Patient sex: M
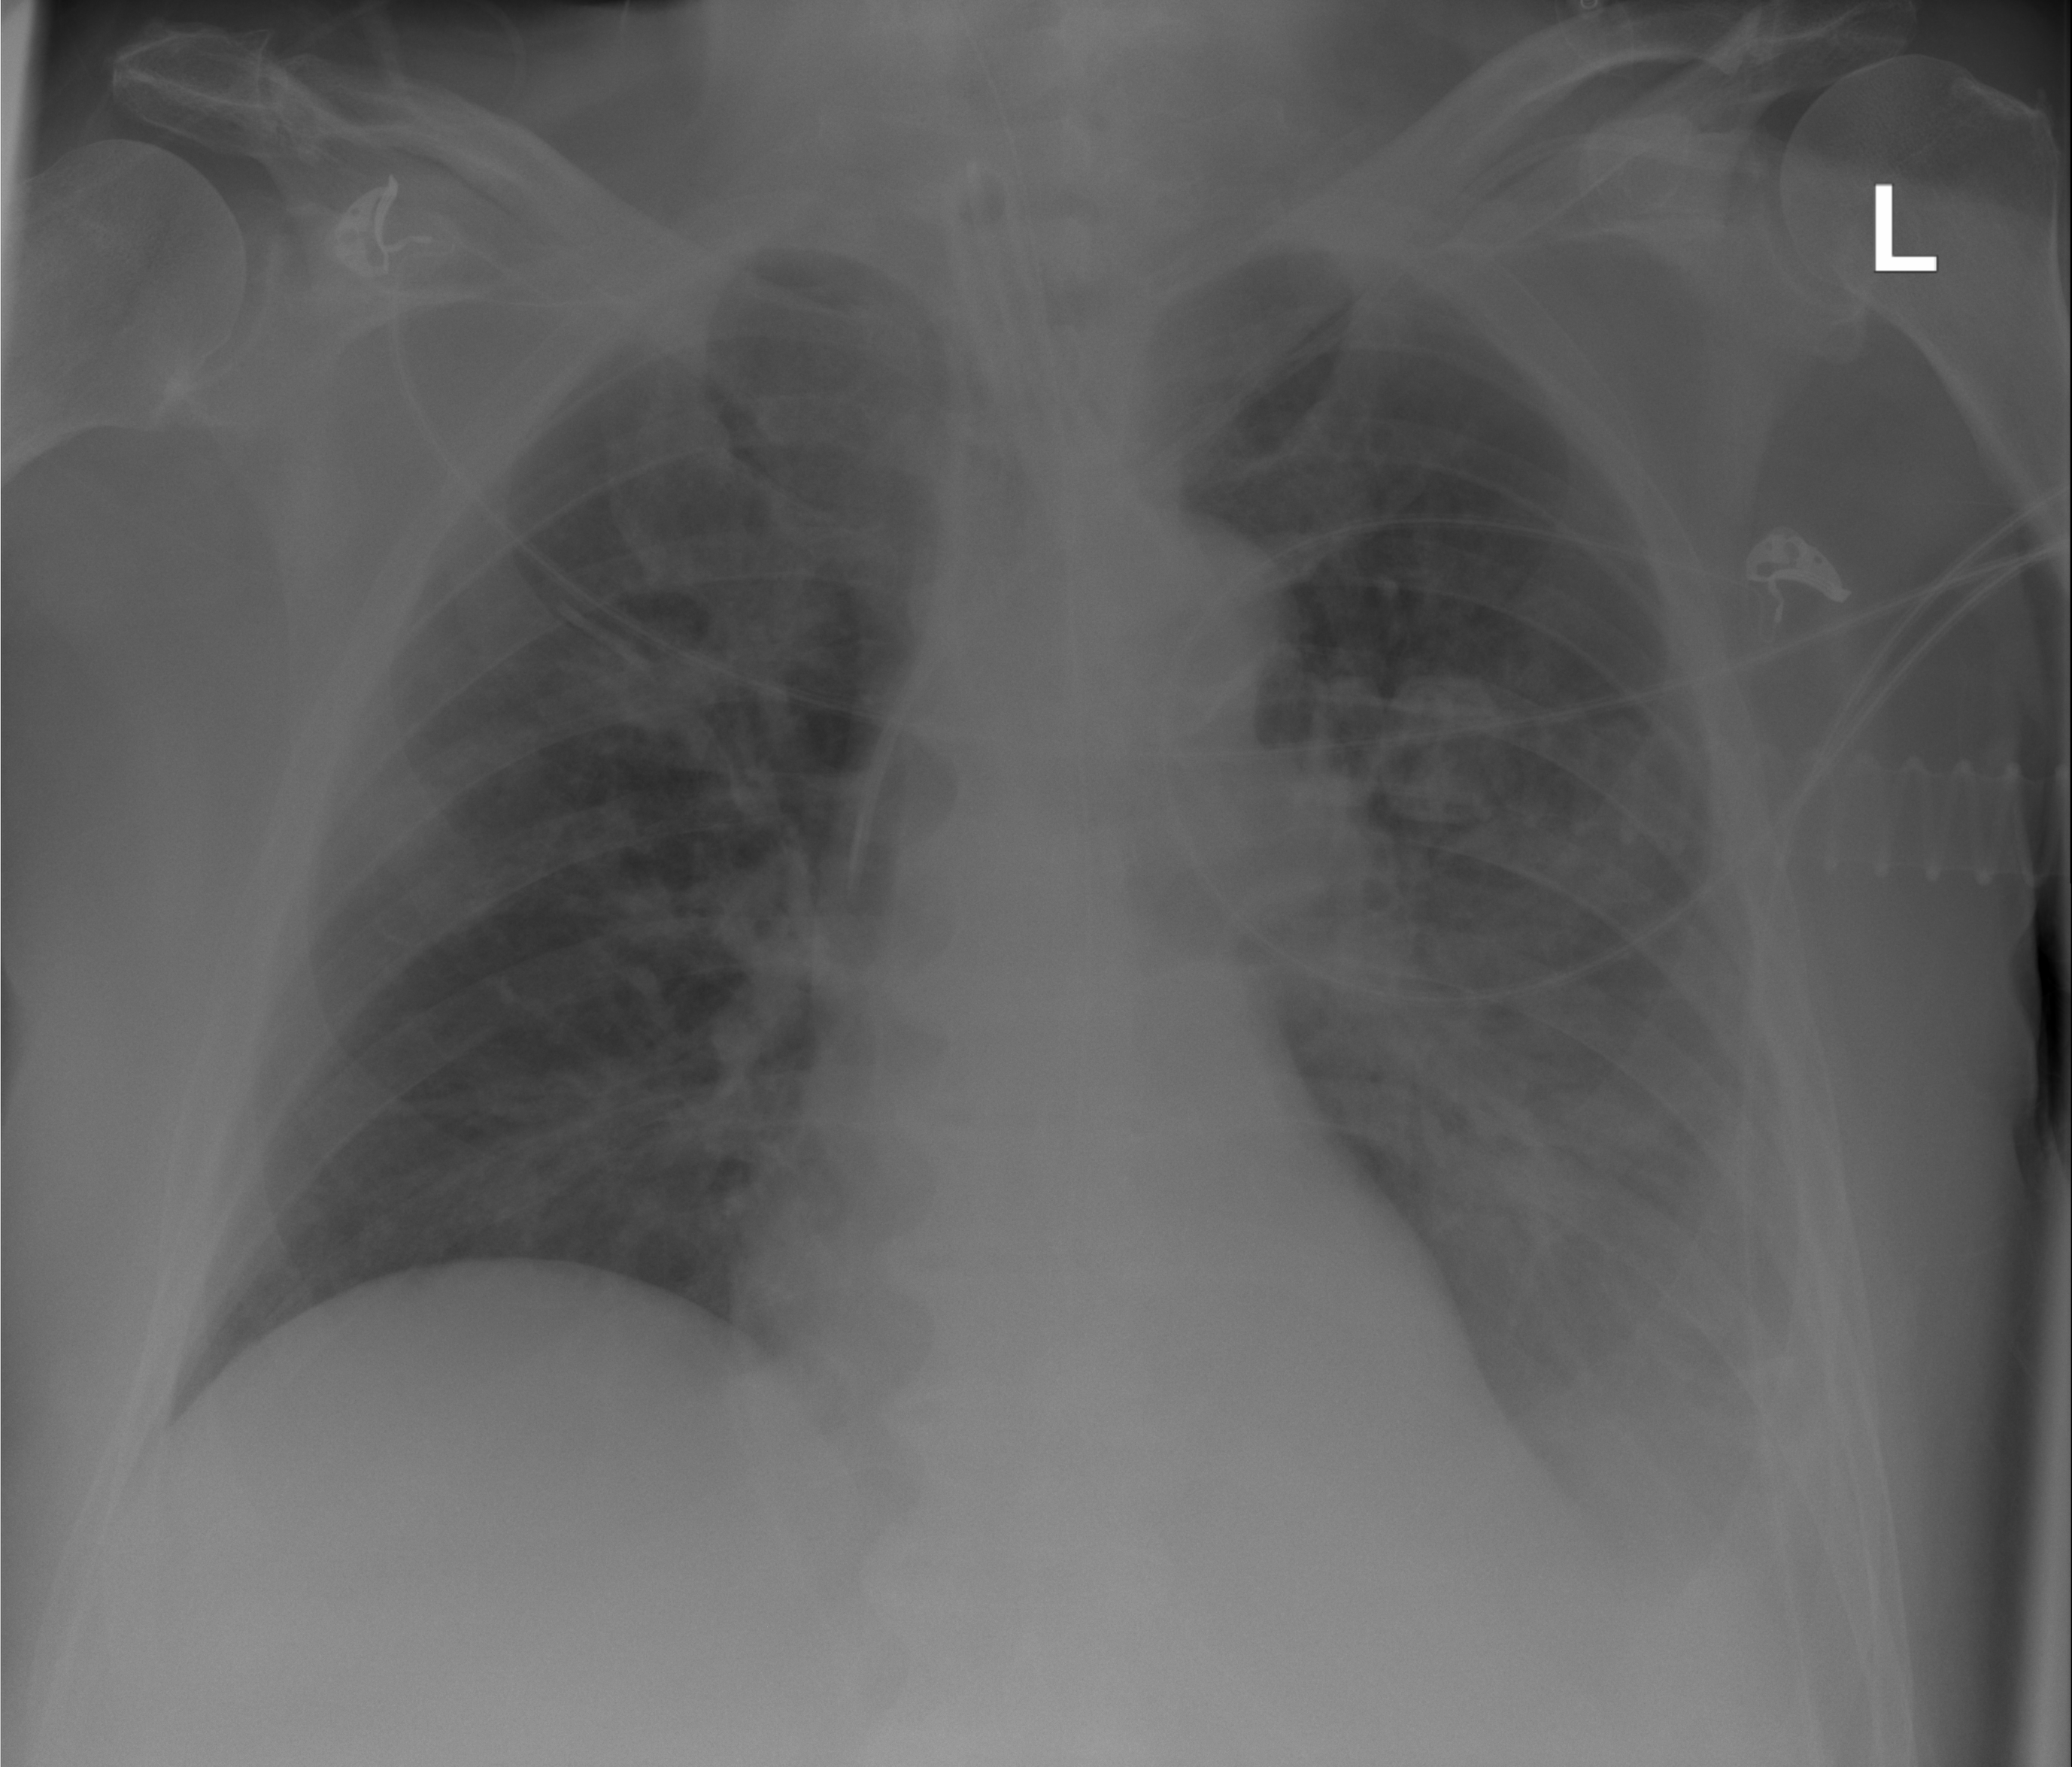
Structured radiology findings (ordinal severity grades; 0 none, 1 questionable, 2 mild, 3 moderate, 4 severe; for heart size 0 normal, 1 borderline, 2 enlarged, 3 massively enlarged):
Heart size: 0
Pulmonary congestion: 2
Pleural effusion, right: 0
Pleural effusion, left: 2
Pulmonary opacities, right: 2
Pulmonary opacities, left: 2
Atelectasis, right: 0
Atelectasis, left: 0